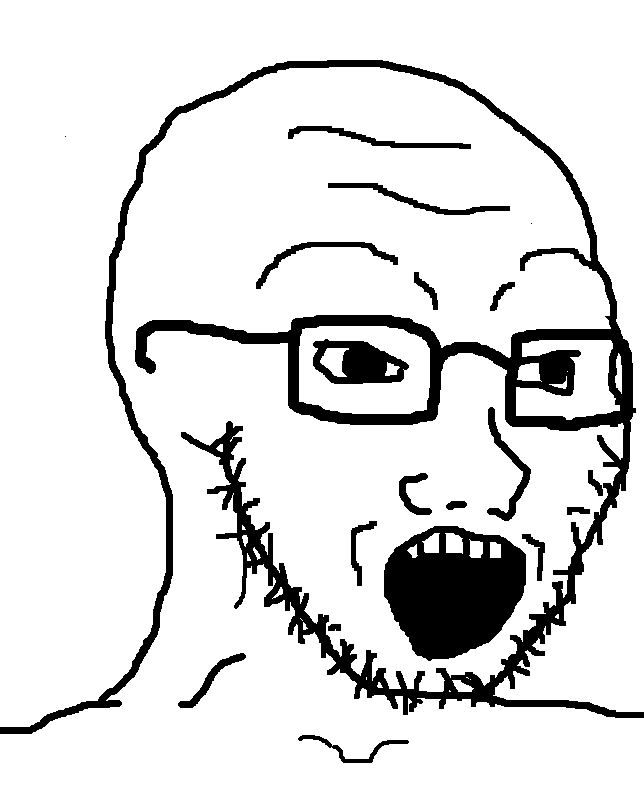
Label: 5_Soyjak